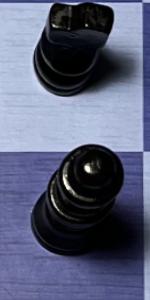
Label: Queen_Black